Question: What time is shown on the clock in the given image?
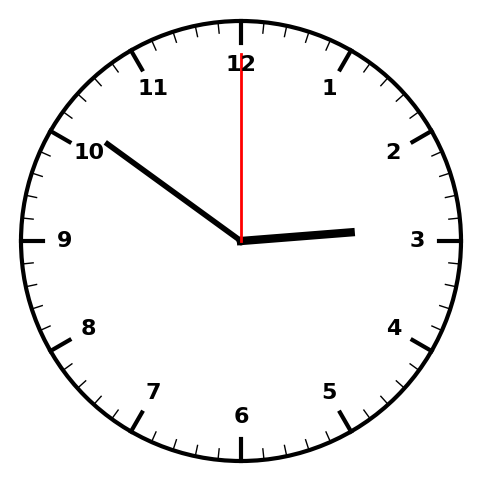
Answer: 02:51:00